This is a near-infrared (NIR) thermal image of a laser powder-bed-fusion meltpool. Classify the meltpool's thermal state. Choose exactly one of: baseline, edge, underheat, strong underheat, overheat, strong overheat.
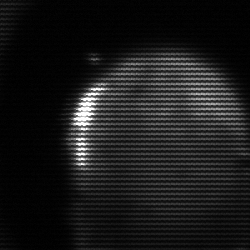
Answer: edge